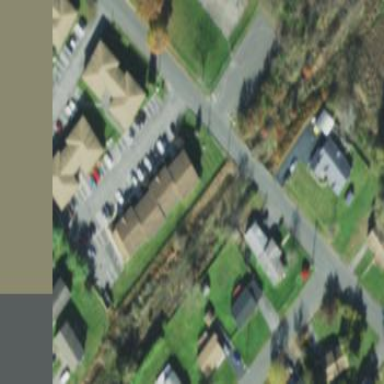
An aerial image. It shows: Residential neighbourhood.